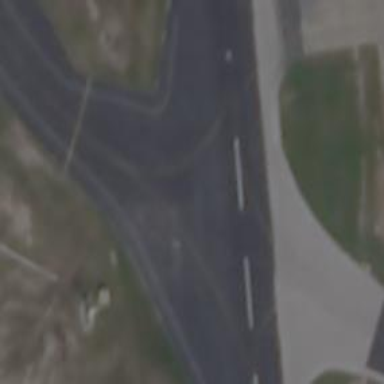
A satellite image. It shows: View of taxiway at the airport.